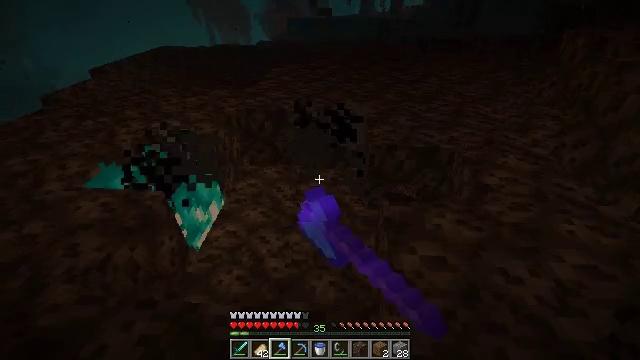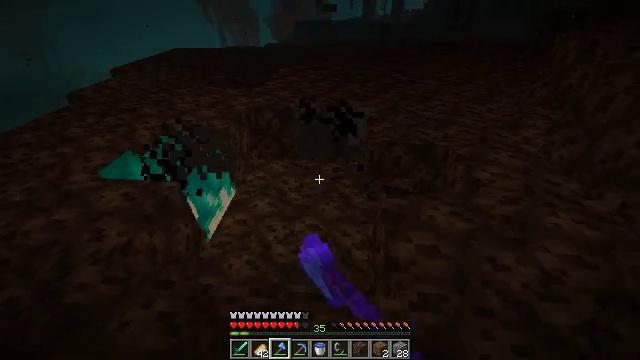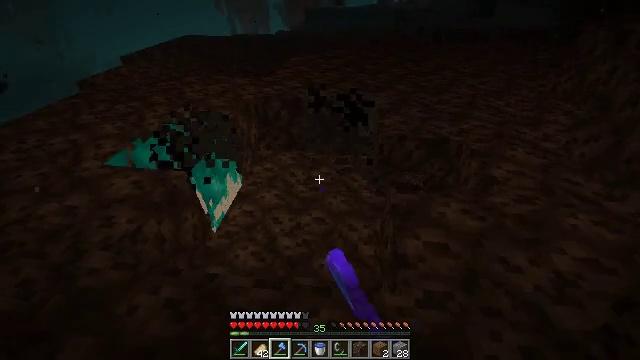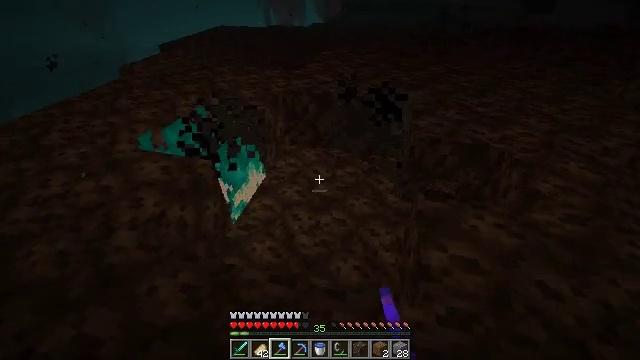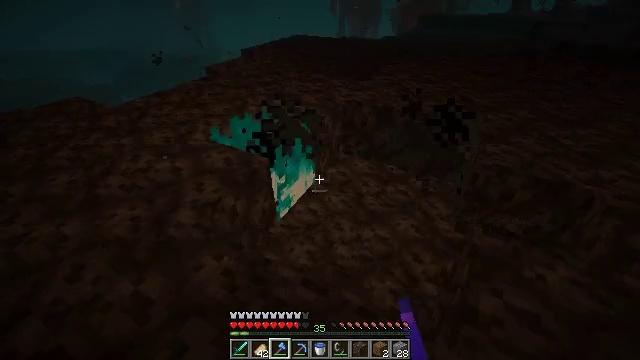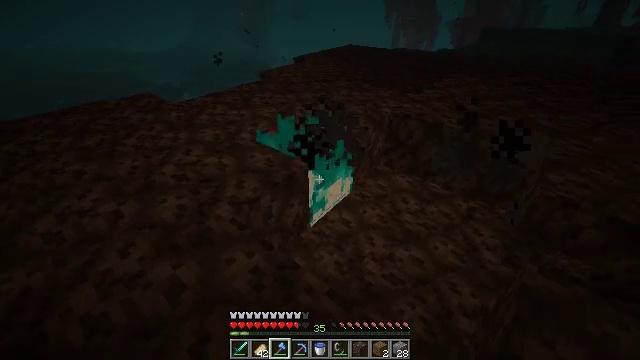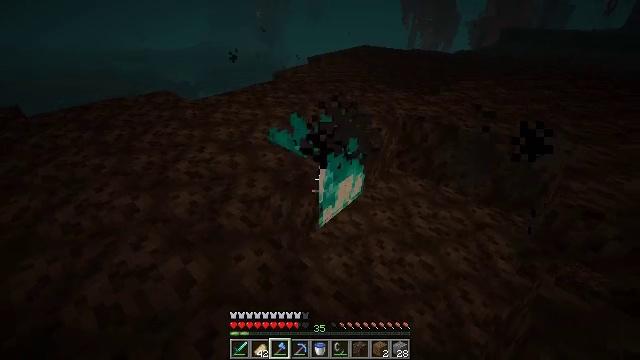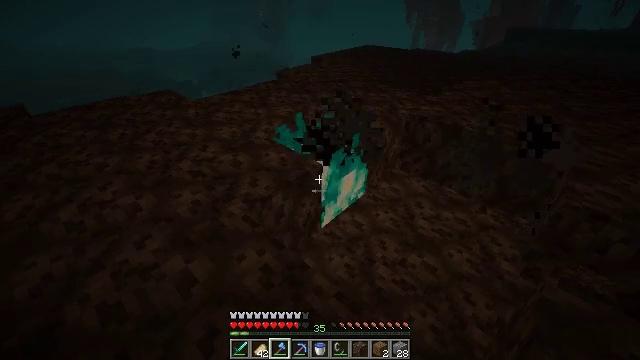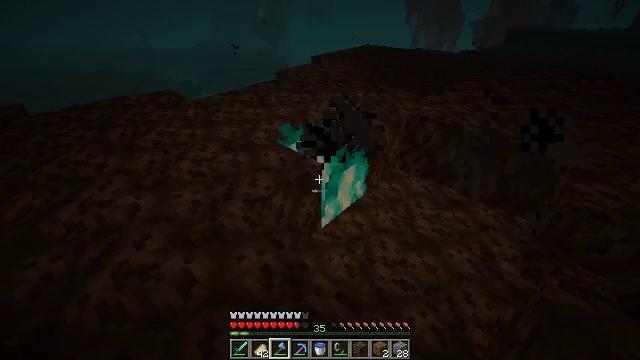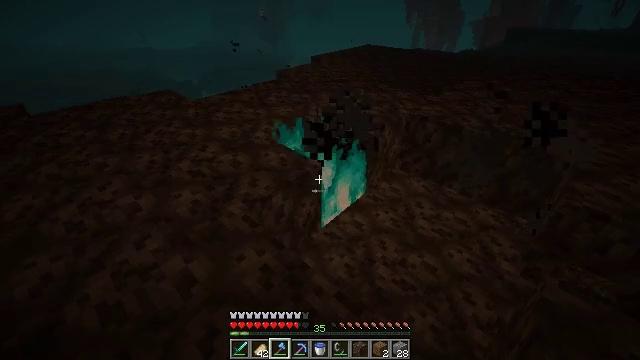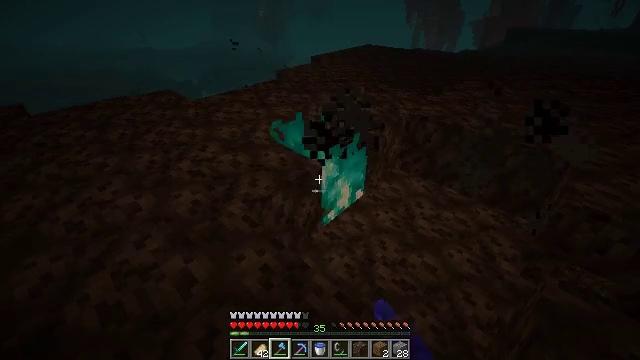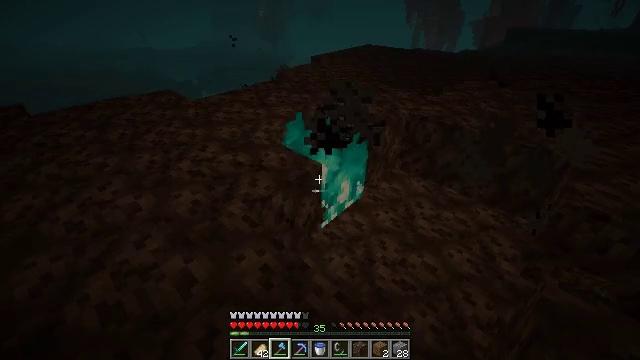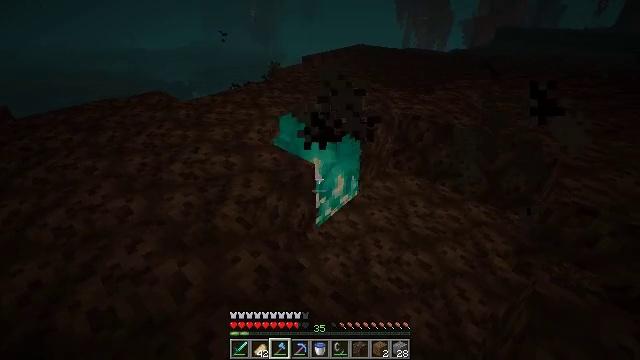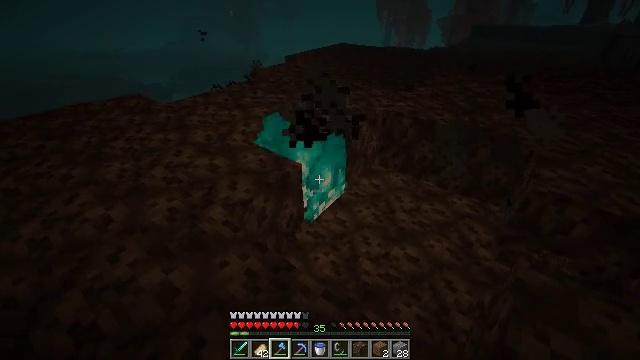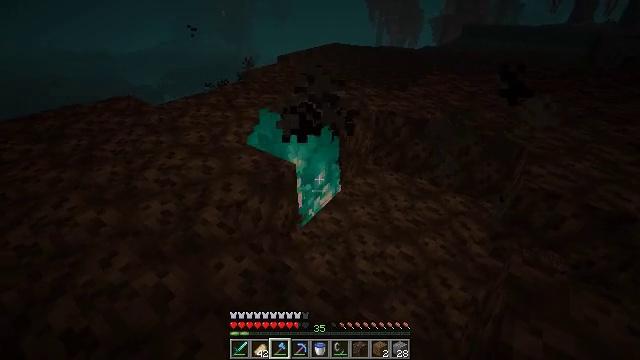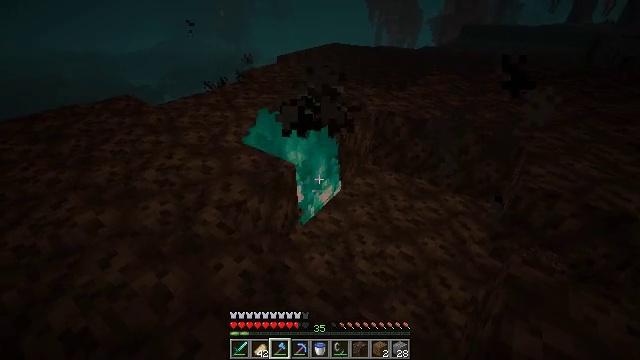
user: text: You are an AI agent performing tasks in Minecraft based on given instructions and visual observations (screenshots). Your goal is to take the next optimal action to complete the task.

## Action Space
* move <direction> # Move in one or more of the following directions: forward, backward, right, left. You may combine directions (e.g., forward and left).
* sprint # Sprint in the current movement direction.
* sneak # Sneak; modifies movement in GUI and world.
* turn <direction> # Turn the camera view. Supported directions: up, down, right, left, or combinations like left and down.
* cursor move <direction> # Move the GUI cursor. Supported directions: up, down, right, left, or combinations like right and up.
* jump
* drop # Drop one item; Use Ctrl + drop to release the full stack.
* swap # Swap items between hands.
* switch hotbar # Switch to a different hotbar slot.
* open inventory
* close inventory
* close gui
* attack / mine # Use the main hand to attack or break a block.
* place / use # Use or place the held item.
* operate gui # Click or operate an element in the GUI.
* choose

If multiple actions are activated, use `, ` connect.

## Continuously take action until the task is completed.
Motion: motion action
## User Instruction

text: Attack the soul fire to put it out.
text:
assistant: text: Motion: turn down, attack / mine
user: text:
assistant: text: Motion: turn left and down, attack / mine
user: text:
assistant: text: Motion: turn left
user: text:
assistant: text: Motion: turn left and up
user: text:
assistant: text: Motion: turn left and up
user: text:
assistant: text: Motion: turn left
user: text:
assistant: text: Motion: no_op
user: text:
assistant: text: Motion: no_op
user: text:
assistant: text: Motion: attack / mine
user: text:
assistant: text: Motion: attack / mine
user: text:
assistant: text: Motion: attack / mine
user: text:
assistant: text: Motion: turn right
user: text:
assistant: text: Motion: turn right
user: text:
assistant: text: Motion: turn right
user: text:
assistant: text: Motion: no_op
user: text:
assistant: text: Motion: turn right
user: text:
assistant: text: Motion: no_op
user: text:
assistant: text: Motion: attack / mine
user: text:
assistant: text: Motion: attack / mine
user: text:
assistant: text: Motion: attack / mine
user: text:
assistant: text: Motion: attack / mine
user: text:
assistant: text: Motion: no_op
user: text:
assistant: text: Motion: turn right
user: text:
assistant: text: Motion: turn right and up
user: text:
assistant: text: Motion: turn right and up
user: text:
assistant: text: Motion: turn right and up
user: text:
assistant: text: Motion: turn right and up
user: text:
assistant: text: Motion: turn left
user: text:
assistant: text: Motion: turn left and down
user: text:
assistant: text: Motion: turn left and down